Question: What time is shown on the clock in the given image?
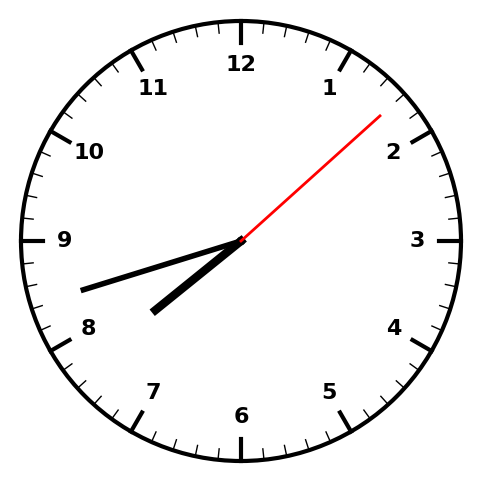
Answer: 07:42:08